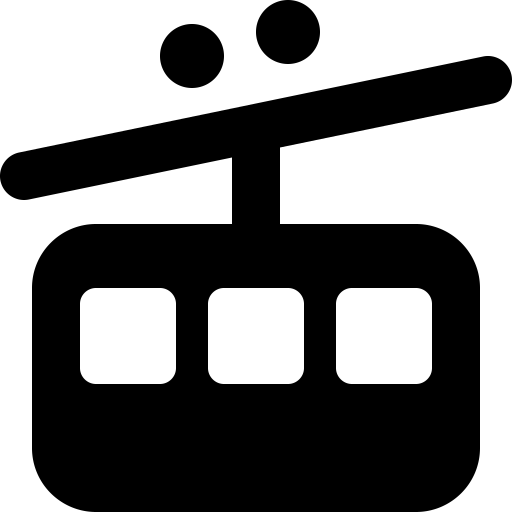
Tags: icon, FontAwesome, fa-icon, solid, cable, car